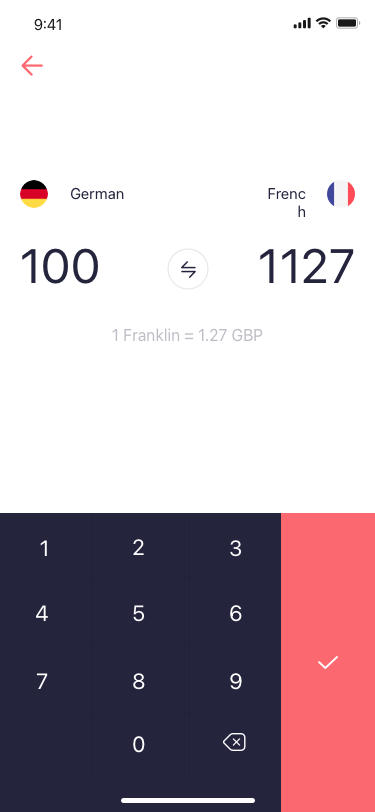
Text in this UI design:
100
1 Franklin = 1.27 GBP
7
4
1
9
6
3
0
8
5
2
German
1127
French